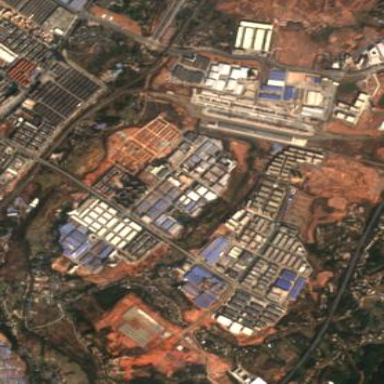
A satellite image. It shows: Industrial area with factory.